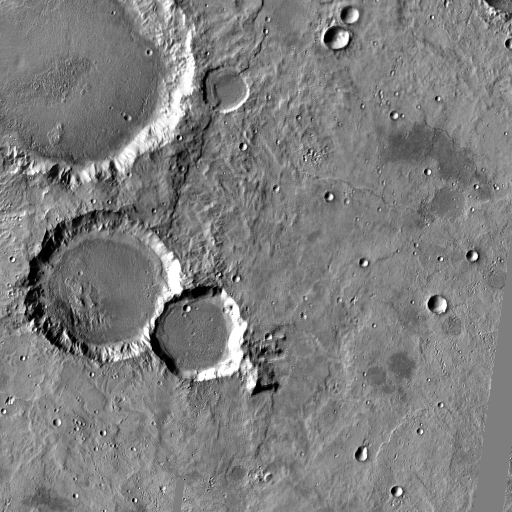
Crater classes present: Background, Other, Layered, Secondary